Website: home-depot
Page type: customer-info-address
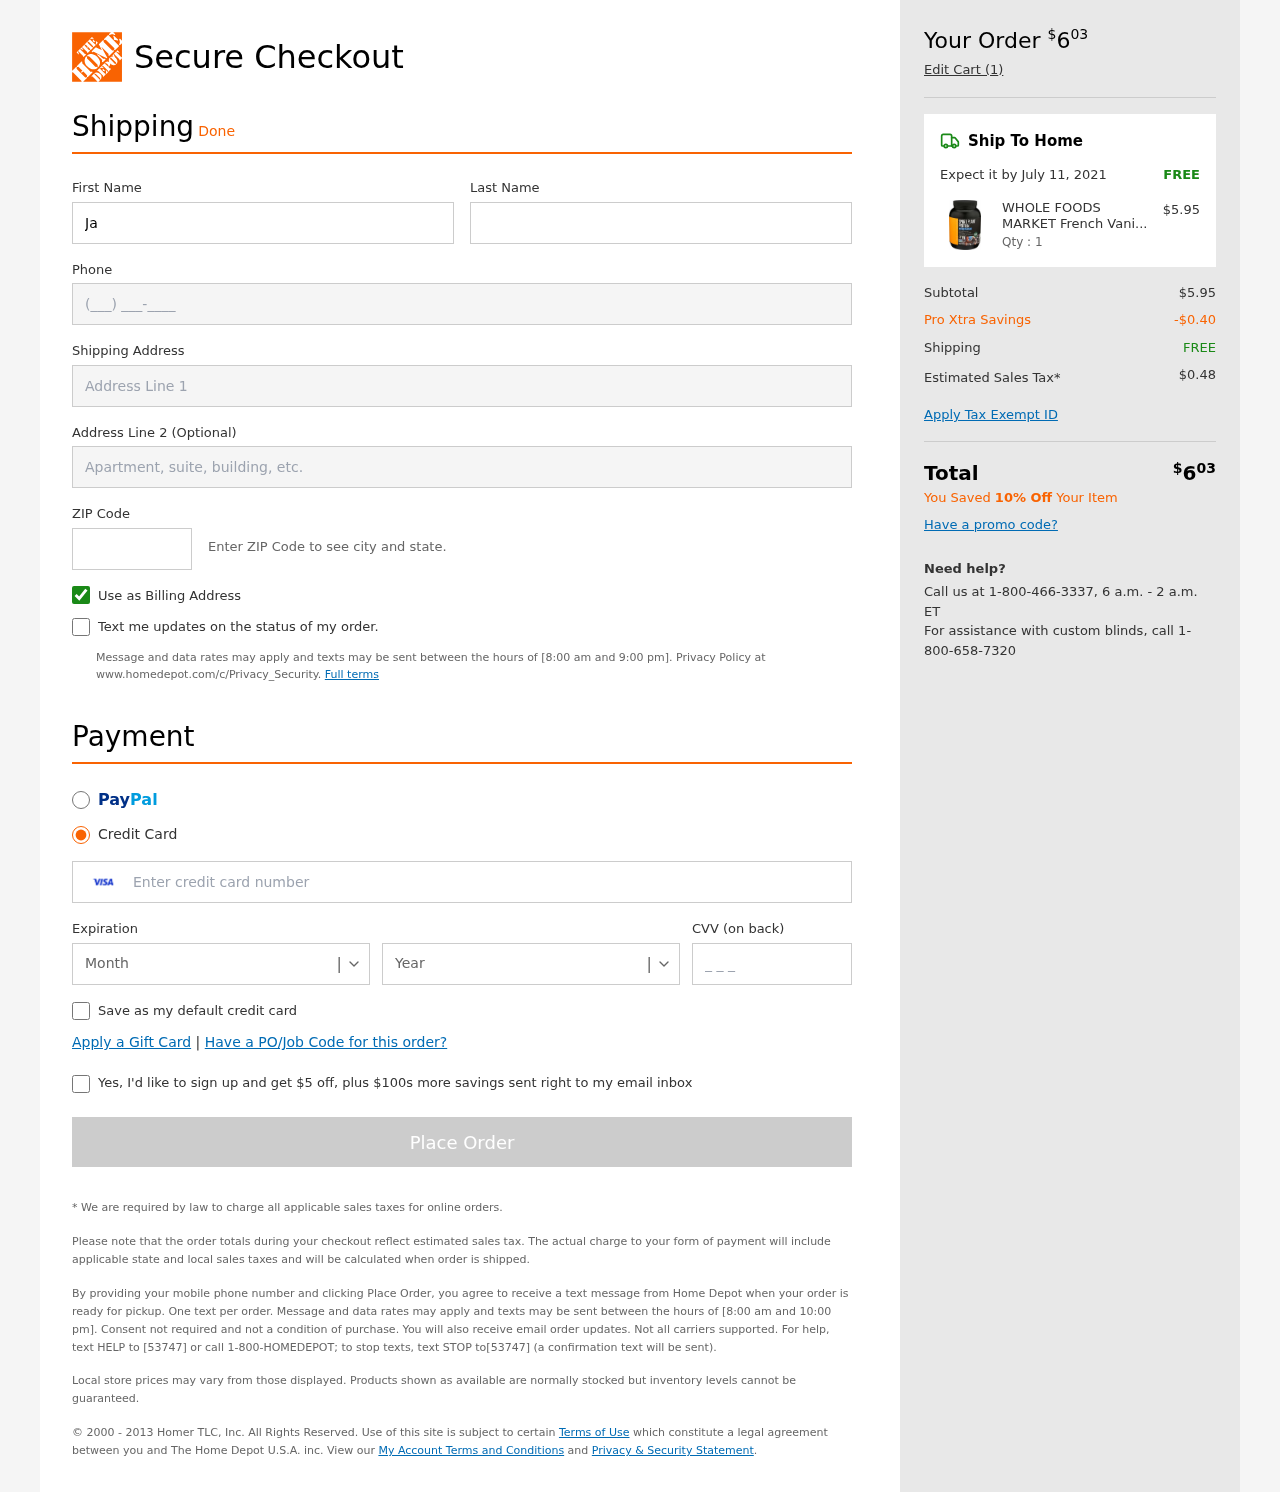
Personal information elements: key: PII_CARD_CVV
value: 704
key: PII_CARD_EXPIRY_MONTH
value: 03
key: PII_CARD_EXPIRY_YEAR
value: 29
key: PII_CARD_NUMBER
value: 4873 8775 8333 6471
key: PII_FIRSTNAME
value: James
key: PII_LASTNAME
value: Cobb
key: PII_PHONE
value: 2964906764
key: PII_POSTCODE
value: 16869
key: PII_STREET
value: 55996 Taylor Manors
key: PII_STREET2
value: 4471 Brittany Underpass
Product elements: key: PRODUCT1_NAME
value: WHOLE FOODS MARKET French Vanilla Plant Protein Shake, 33 OZ
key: PRODUCT1_PRICE
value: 5.95
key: PRODUCT1_QUANTITY
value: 1
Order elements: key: ORDER_TOTAL
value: $603
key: ORDER_NUM_ITEMS
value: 1
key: ORDER_DELIVERY_DATE
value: July 11, 2021
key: ORDER_SHIPPING_COST
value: FREE
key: ORDER_SUBTOTAL
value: $5.95
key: ORDER_DISCOUNT
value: -$0.40
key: ORDER_SHIPPING_COST2
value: FREE
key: ORDER_TAX
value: $0.48
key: ORDER_TOTAL2
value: $603
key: ORDER_SAVINGS_MESSAGE
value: You Saved 10% Off Your Item